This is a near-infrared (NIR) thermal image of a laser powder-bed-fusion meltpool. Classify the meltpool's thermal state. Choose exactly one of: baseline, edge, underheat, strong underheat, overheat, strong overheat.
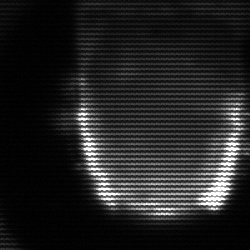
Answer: baseline